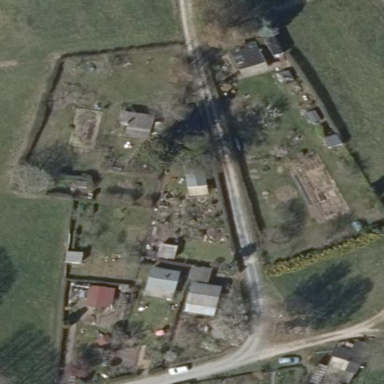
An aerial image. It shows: Allotments area.